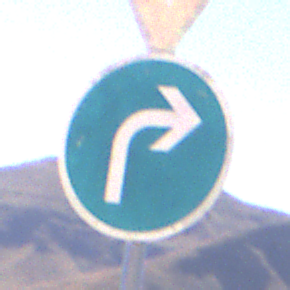
Verkehrszeichen: VorgeschriebeneFahrtrichtungRechts
Zusatzzeichen oben: VorfahrtGewaehren
Umgebung: Outdoor, Nature
Tageszeit: Midday
Wetter: Clear
Licht: Natural
Jahreszeit: NotSpecified
Kontrast: HighContrast